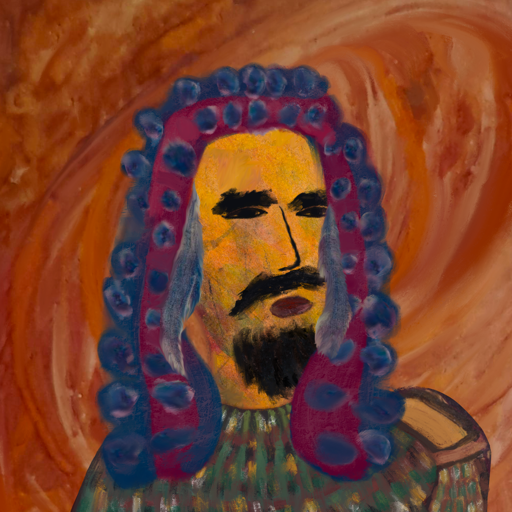
Background: Pious_Lady, Head And Neck Side: Gypsy_Mother, Face Side: Mosgoul, Bust: After_Raid, Hair Side: Hill_Girl, Head Accessory: Blank, Second Necklace: Blank, Necklace: Blank, Baby: Blank